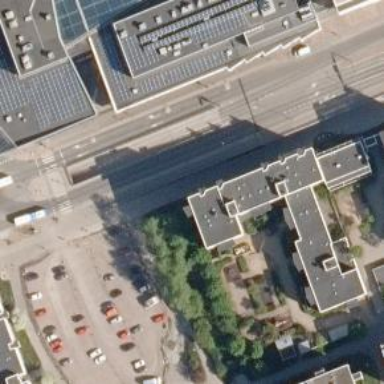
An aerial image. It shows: Platform for public transport with shelter.